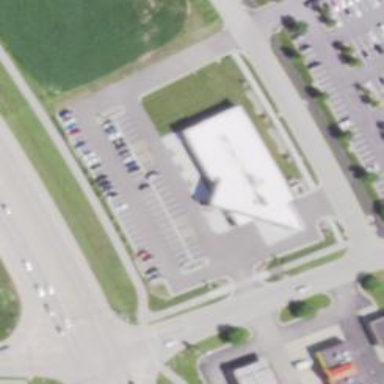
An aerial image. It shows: Commercial building that serves as bank.